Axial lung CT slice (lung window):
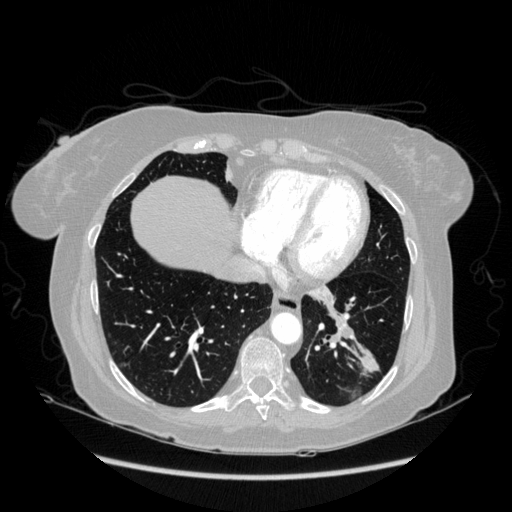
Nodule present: yes
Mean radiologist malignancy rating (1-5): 4.5